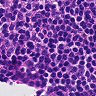
Metastatic tissue present: no